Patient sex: M
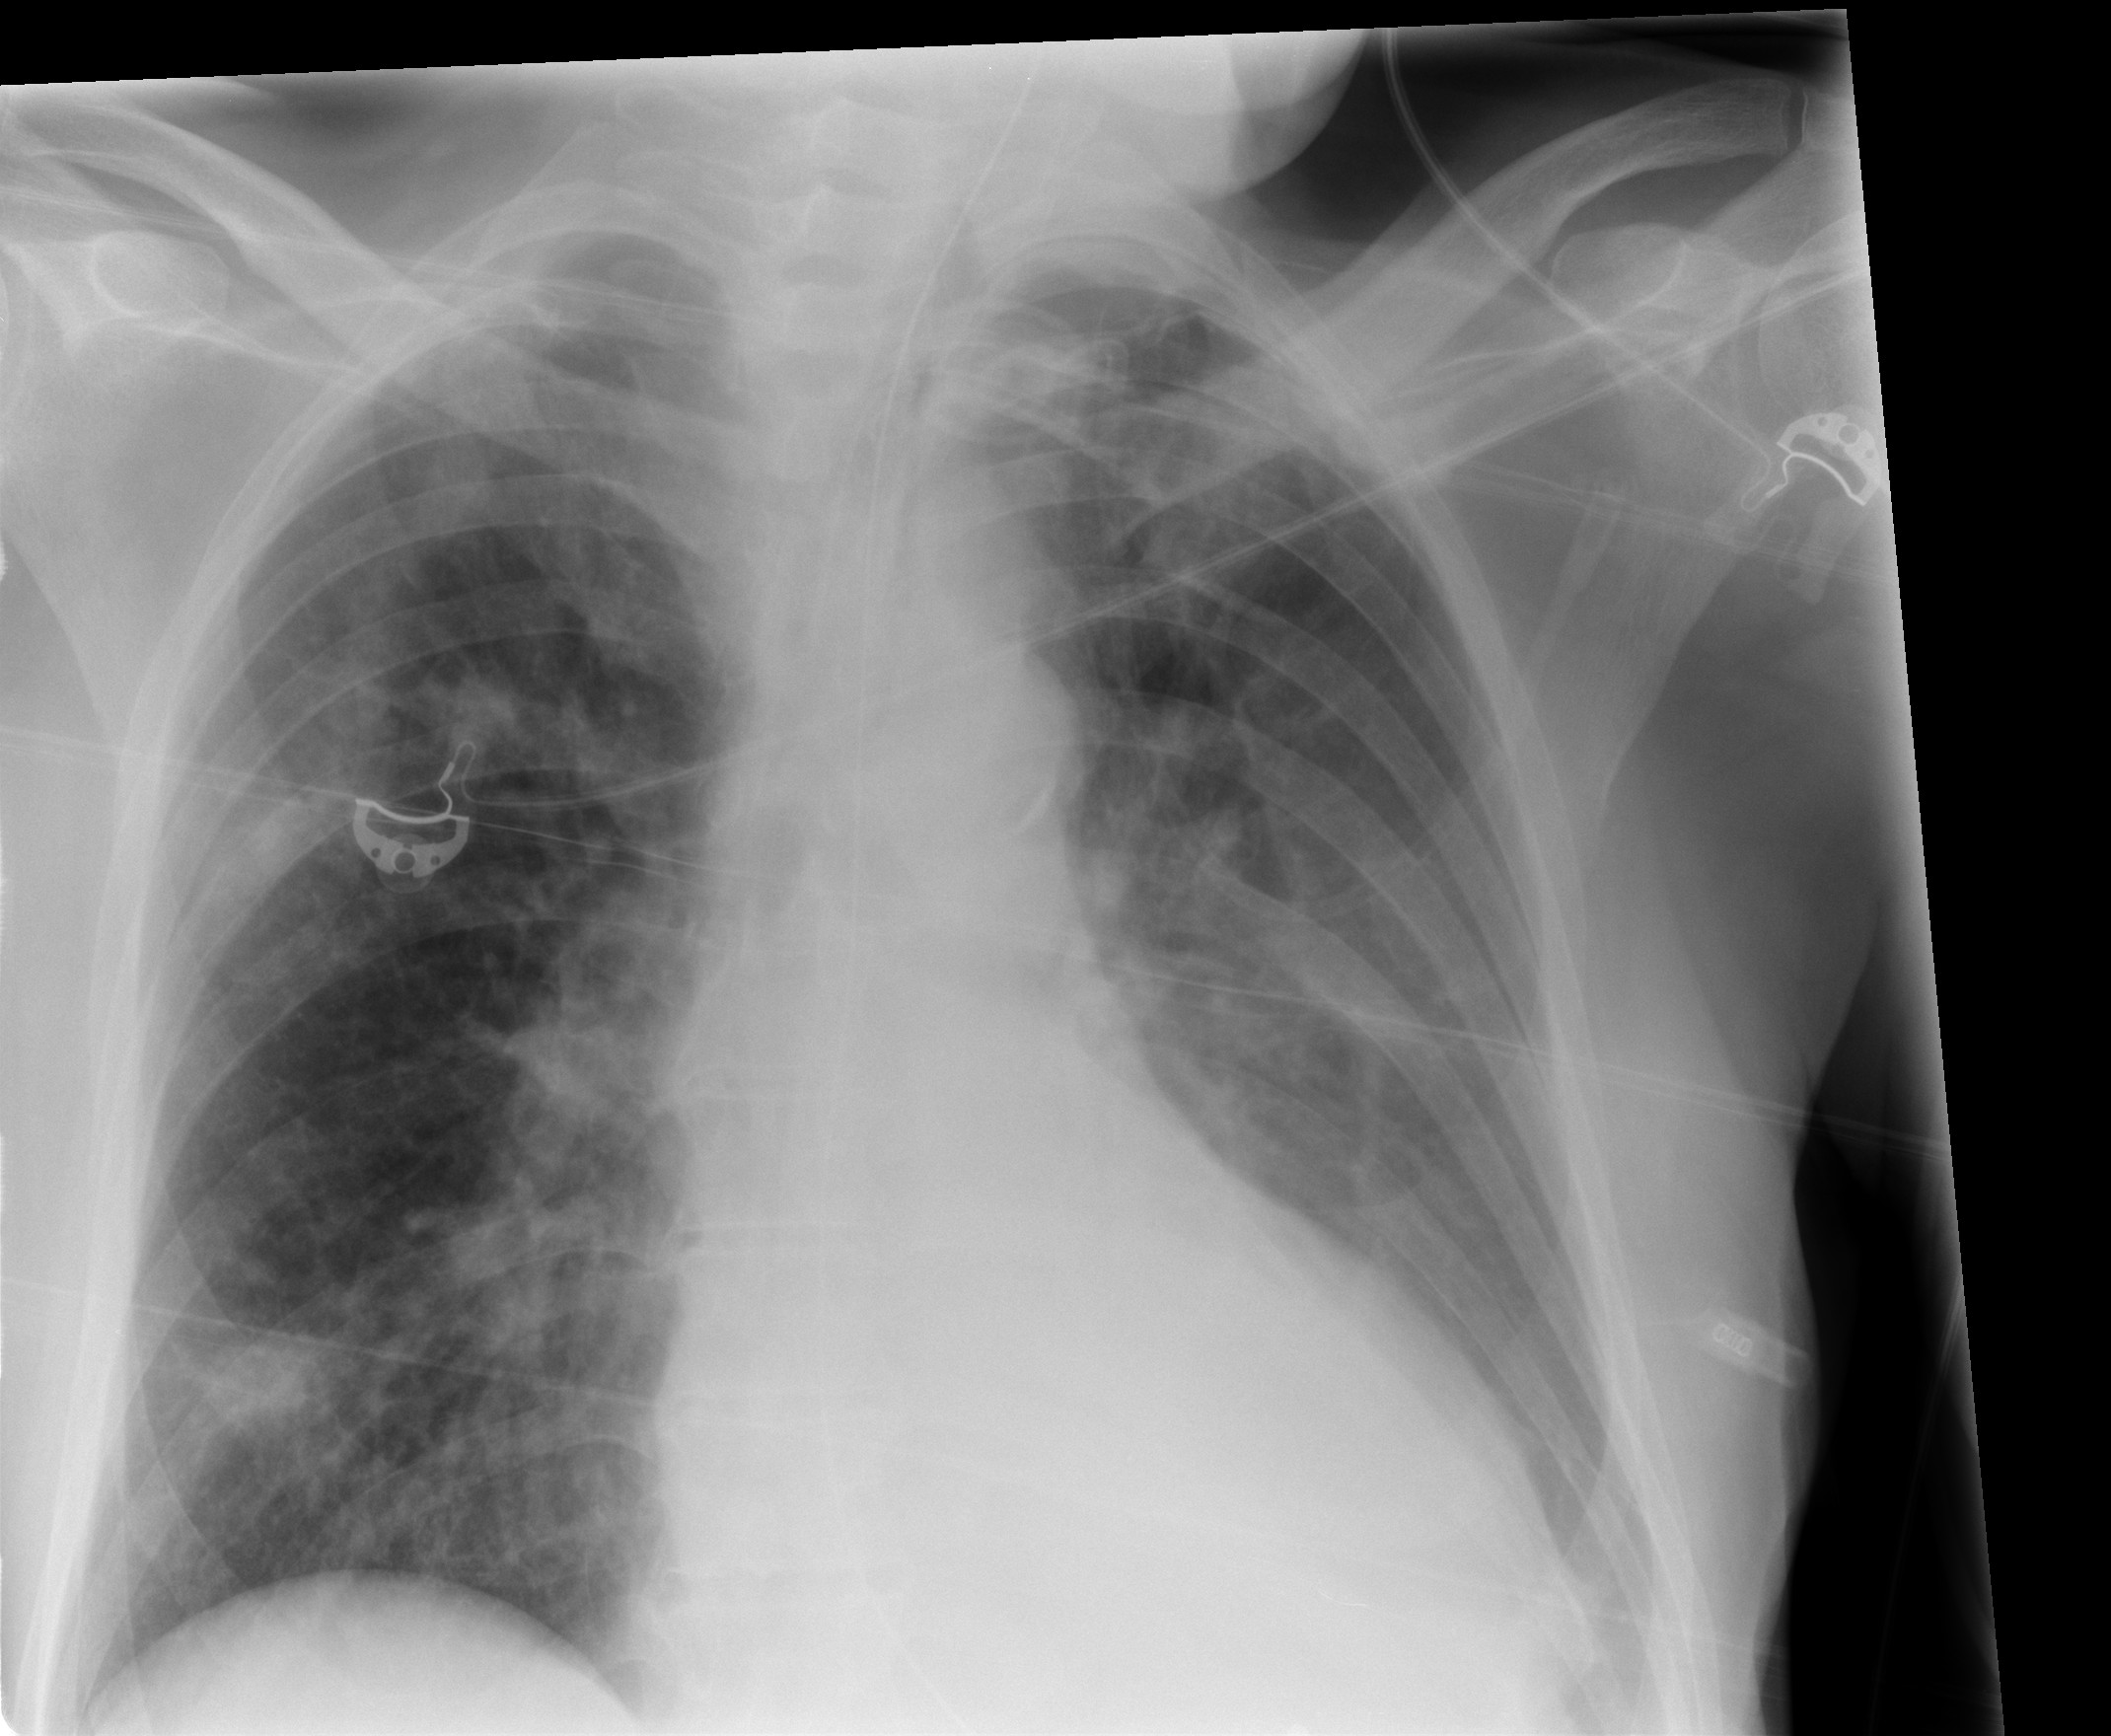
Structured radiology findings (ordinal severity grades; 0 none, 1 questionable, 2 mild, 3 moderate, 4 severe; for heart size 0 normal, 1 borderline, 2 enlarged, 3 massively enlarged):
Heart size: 0
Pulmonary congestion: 0
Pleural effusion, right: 0
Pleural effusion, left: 1
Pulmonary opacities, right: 1
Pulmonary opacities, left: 2
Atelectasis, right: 0
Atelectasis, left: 0